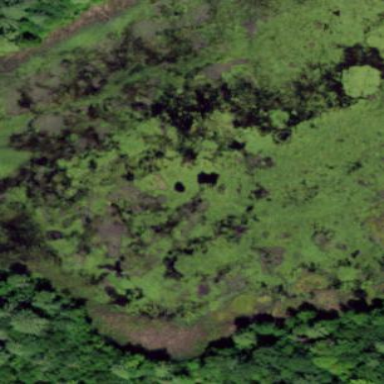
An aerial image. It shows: Pond with natural water.